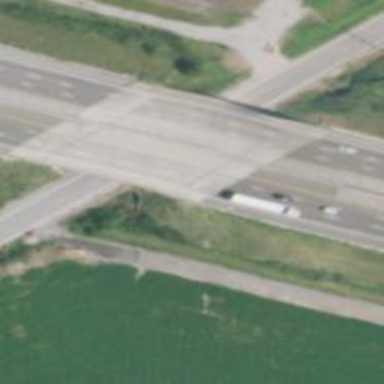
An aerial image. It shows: Motorway bridge.